Question: Using NDepend, how can we removed Cycle Dependencies generated by the compiler due to Tasks (TPL) from the Dependency Matrix.
If we cannot remove them, then how can we easily differentiate them from important cycle dependencies that need our attention.
Are there any best practices around dealing with compiler generated cycle dependencies?
## Edit:
The compiler generated dependency cycle can be observed in the top left of the diagram

Code that generates a Dependency Cycle (Compiles in .Net 4.0)
*logger is a field in my class
'''
private void WriteJsonFileToDiskAsync(string filePath, string json)
{
Task.Factory.StartNew(() => WriteJsonFileToDisk(filePath, json))
.ContinueWith(HandleWriteException);
}
private void WriteJsonFileToDisk(string filePath, string json)
{
Stream fileStream = null;
try
{
fileStream = File.Create(filePath);
using (var writer = new StreamWriter(fileStream))
{
fileStream = null;
writer.Write(json);
}
logger.InfoIfDebuggerIsAttached(string.Format(CultureInfo.InvariantCulture, "Persisted file: {0}", filePath));
}
finally
{
if (fileStream != null)
fileStream.Dispose();
}
}
private static void HandleWriteException(Task task)
{
if (task.IsFaulted)
{
//TODO: Handle Exception
}
}
'''
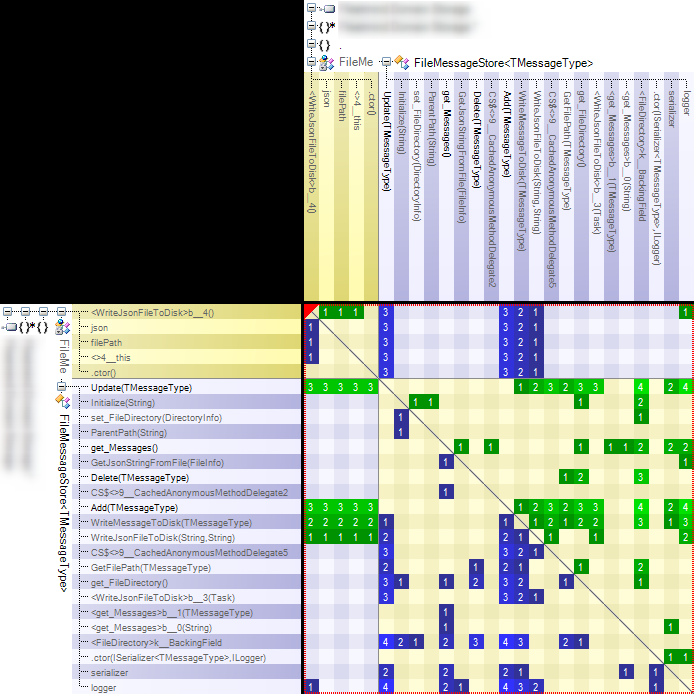
Answer: Alexandre, after compiling your source code, I obtain the following dependency Matrix:

We can see that the compiler generated a sub type declared inside 'Program' from you. This generated type, named 'Program+<>c__DisplayClass1' is just compiler gymnastic, it is not part of your source code. This is not a problem that both these types are mutually dependent and you cannot do much about it.
To discard generated type you can write a query like...
'''
from t in Application.Types
where !t.IsGeneratedByCompiler
select t
'''
...and then export part of the result to the Matrix:

Finally, I'd like to add that types being mutually dependent is not a problem in the general case. Most of well-known <URL> require mutually dependent types.
The problem is when you have mutually dependent components, especially if these components are namespaces. There are <URL> about this topic available publicly on the NDepend web-site.
One of the case where types being mutually dependent is a problem is when base class is using derivatives (there is a default CQLinq rule <URL>